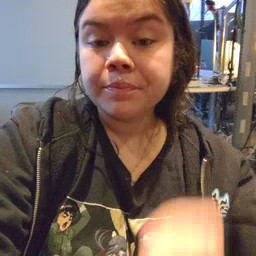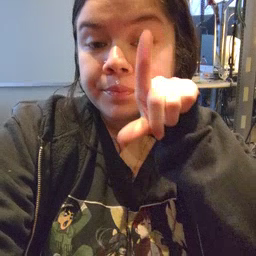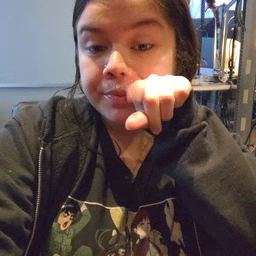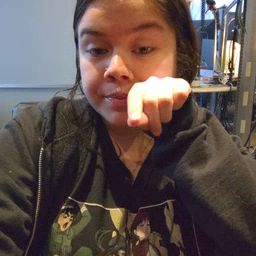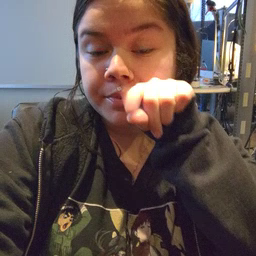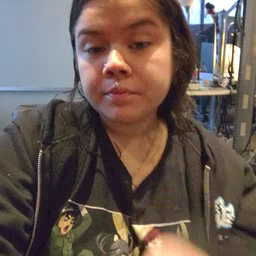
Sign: bird